Question: It is required to take at the right time a screenshot from the application (it can be blocked, collapsed or even in a different session). The application plays a video stream through the Media Foundation:

As I understand it is necessary to intercept 'MFCreateMediaSession', what to receive 'IMFMediaSession', only here what further with this object to do? And can it be accessed from another thread?
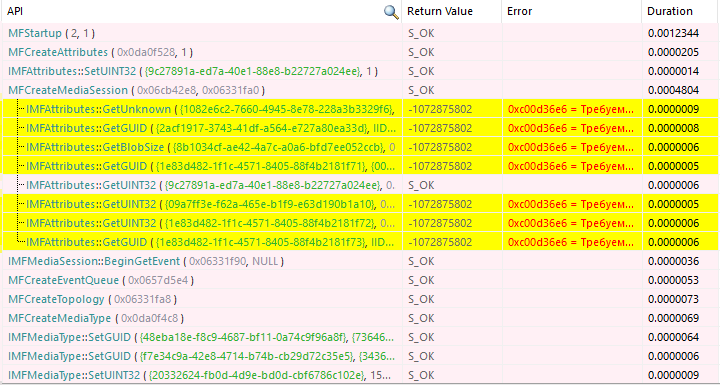
Answer: I see that you wrote application on base of Media Foundation for playing of video -and you need take video images as a separated decoded frames. So, you have two opportunities:
1. take video frames from renderer: the regular Media Foundation renderer has IMFVideoDisplayControl interface - on MSDN IMFVideoDisplayControl - it has command GetCurrentImage - retrieves a copy of the current image being displayed by the video renderer - on MSDN GetCurrentImage.
2. The second way - attach sample grabber sink to the video pipeline - Media Foundation function MFCreateSampleGrabberSinkActivate allows create sink from sample grabber object with IMFSampleGrabberSinkCallback interface - it allows get decoded video images in format of Bitmap images in System Memory. Using of sample grabber is more difficult, and I can recommend my project Capturing Video from Web-camera on Windows 7 and 8 by using Media Foundation for researching of the such way.
Regards.